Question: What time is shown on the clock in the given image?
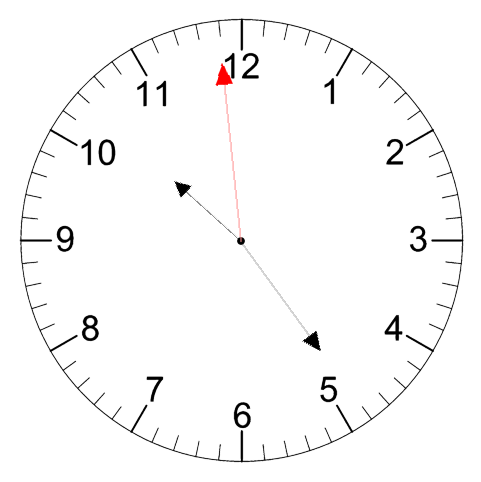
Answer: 10:23:59